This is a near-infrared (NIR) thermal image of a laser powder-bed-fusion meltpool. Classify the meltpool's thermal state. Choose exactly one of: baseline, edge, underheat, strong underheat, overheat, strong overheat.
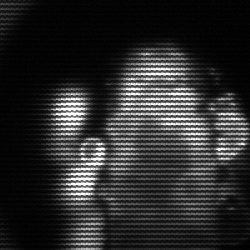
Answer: strong underheat